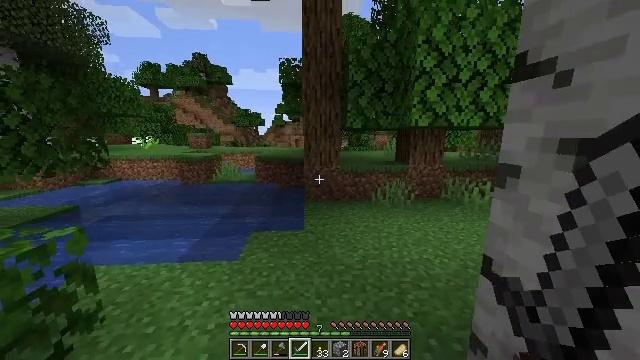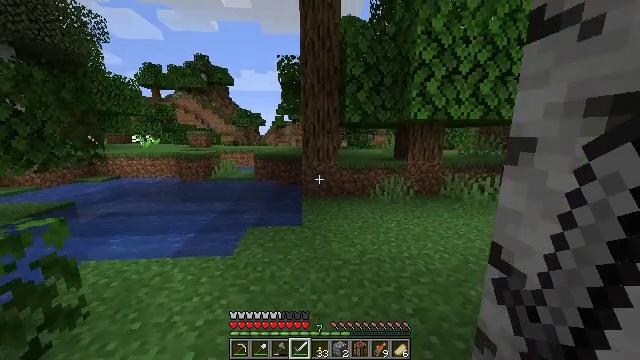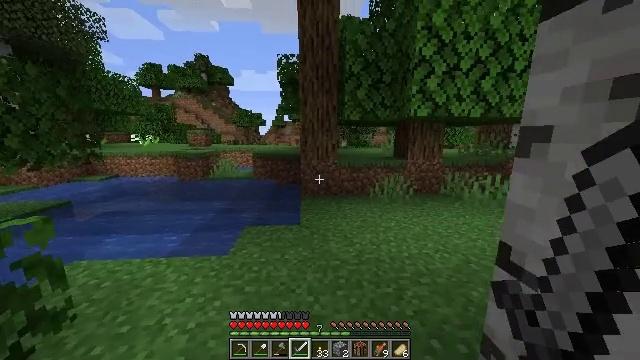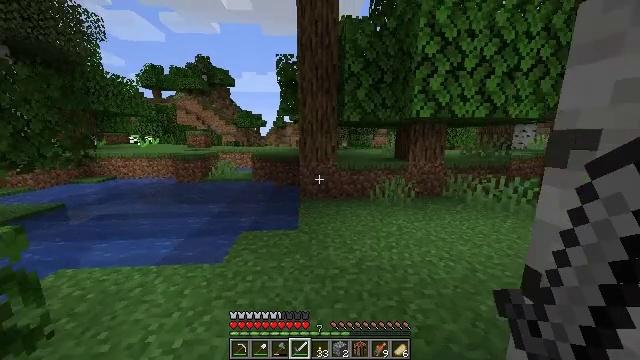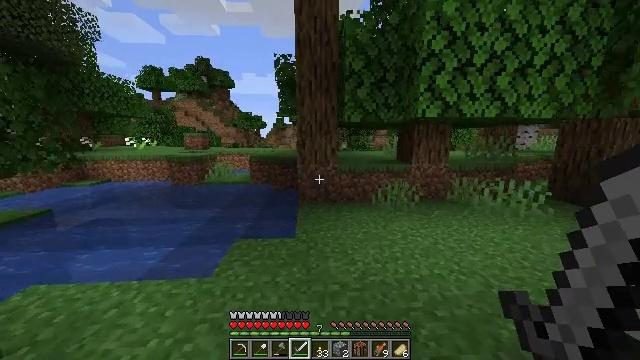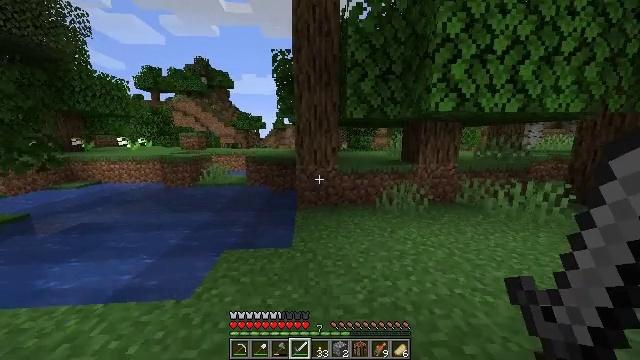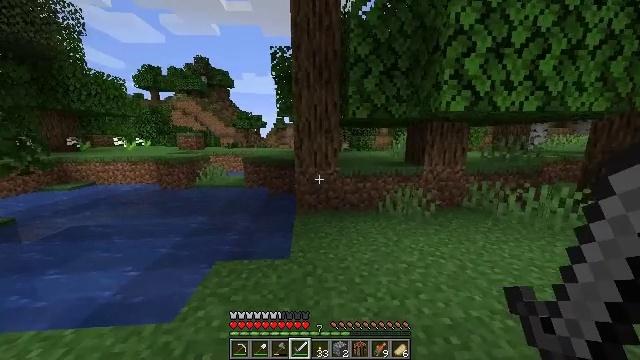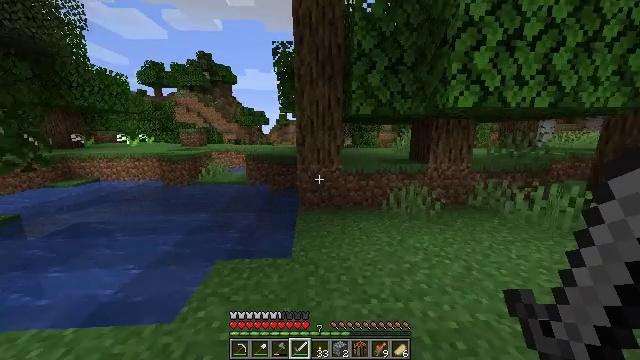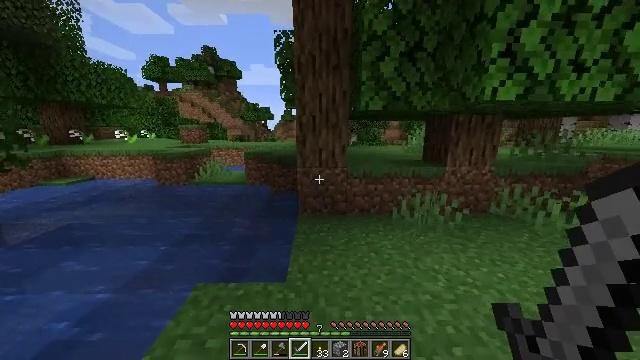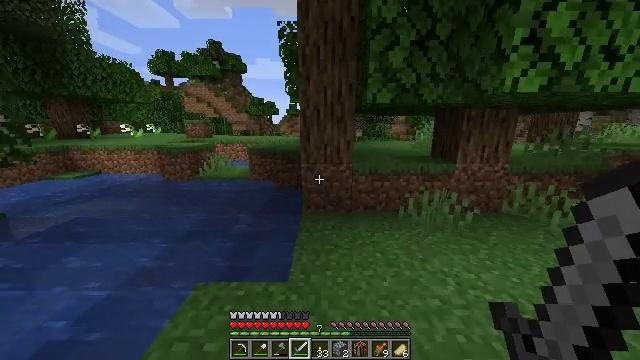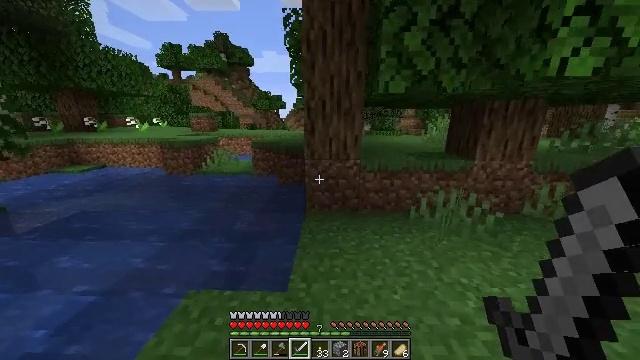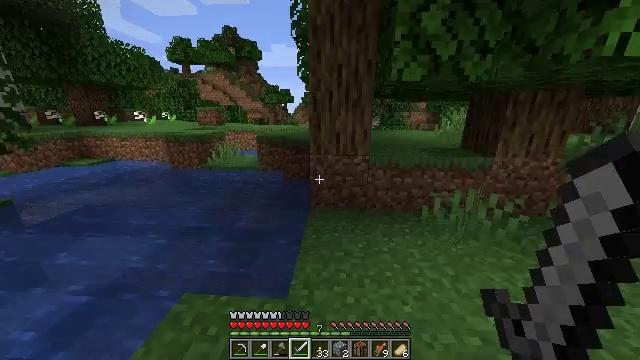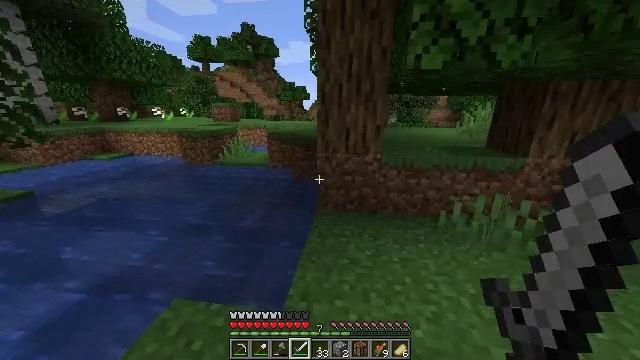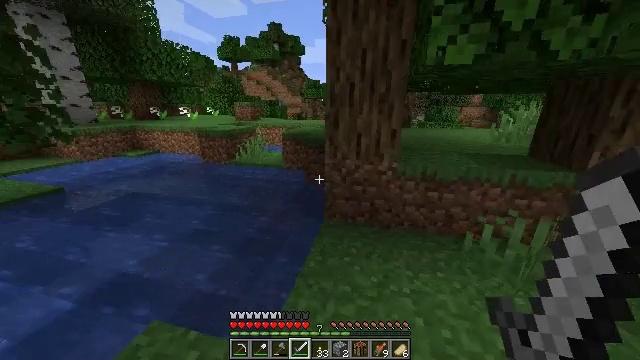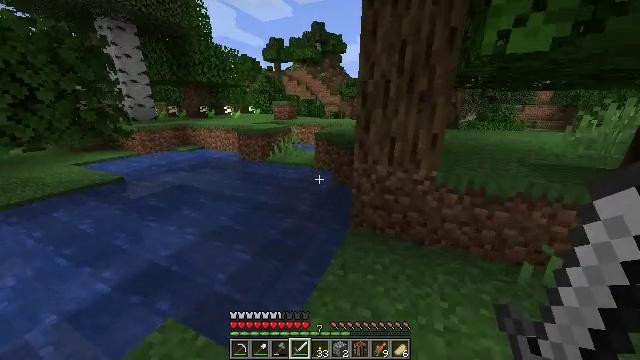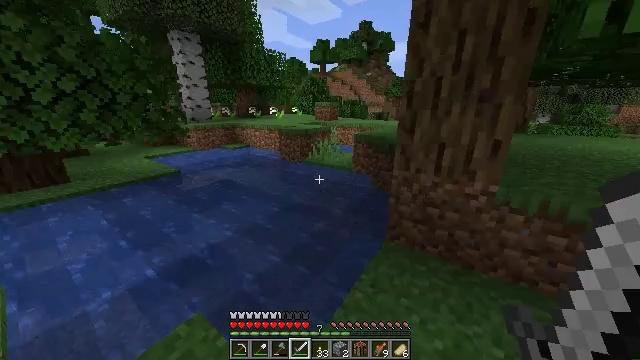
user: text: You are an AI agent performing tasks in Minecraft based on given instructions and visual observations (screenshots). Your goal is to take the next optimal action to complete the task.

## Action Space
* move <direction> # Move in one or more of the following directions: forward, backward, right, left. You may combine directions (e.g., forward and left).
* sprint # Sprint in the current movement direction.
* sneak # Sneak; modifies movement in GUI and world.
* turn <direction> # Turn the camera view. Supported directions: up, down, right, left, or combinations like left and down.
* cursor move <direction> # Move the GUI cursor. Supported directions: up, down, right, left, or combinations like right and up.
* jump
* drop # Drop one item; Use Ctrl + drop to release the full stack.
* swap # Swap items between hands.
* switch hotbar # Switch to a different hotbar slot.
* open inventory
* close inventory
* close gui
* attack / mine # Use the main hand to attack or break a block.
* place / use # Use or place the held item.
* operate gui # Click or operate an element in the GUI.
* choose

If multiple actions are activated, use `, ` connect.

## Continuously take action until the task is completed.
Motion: motion action
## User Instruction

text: Fish and kill the salmon.
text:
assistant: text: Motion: move forward, sprint
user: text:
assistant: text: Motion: move forward, sprint
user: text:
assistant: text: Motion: move forward, sprint
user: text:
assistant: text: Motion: move forward, sprint
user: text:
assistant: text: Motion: move forward, sprint
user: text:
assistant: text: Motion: move forward, sprint
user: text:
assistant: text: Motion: move forward, sprint
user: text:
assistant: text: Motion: move forward, sprint, turn left
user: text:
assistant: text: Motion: move forward, sprint, turn left and down
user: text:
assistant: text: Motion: move forward, sprint, turn left and down
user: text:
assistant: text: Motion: move forward and move right, sprint, turn left and down
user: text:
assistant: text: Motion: move forward and move right, sprint, turn left
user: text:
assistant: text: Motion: move forward and move right, sprint, turn left
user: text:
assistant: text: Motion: move forward, sprint, turn left
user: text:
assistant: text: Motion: move forward, sprint, turn left
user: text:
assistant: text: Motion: move forward and move left, sprint, turn left
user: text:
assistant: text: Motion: move forward and move left, sprint, turn left
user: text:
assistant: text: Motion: move forward and move left, sprint
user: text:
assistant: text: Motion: move forward and move left, sprint
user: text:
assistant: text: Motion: move forward, sprint, jump
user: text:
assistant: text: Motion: move forward, sprint, turn right, jump
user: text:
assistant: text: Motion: move forward, sprint, turn right, jump
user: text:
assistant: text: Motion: move forward, sprint, turn right, jump
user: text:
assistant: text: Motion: move forward, sprint, turn right, jump
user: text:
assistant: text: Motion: move forward, sprint, turn right, jump
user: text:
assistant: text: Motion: move forward, sprint, turn right, jump
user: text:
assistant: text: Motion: move forward, sprint, turn right, jump
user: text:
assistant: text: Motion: move forward and move right, sprint, turn right, jump
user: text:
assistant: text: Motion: move forward and move right, sprint, turn right, jump
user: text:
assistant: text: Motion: move forward and move right, sprint, turn right, jump